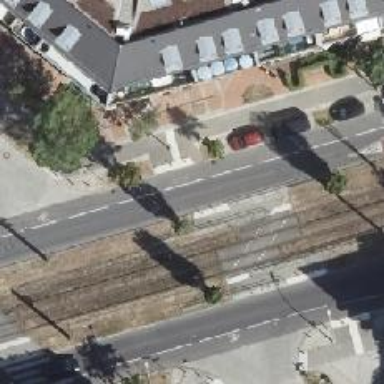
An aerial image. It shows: Footway.